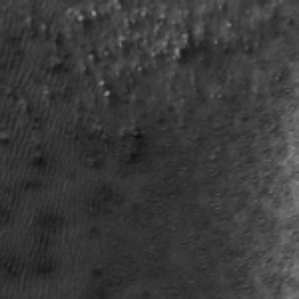
Label: frost